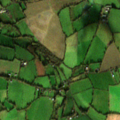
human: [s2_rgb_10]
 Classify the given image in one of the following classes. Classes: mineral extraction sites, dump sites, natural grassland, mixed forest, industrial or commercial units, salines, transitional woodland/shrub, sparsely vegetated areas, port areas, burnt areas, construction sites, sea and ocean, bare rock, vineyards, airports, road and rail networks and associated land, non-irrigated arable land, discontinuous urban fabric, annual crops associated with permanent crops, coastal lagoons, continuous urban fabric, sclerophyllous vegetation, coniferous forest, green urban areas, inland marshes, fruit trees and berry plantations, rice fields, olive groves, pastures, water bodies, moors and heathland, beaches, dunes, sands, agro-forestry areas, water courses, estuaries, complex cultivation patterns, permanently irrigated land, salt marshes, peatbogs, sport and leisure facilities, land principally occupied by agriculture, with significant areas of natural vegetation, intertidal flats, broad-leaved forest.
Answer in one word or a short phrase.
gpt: non-irrigated arable land, pastures